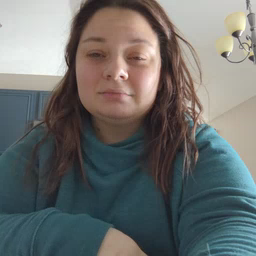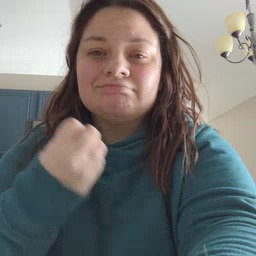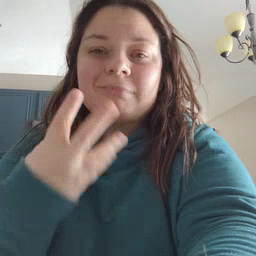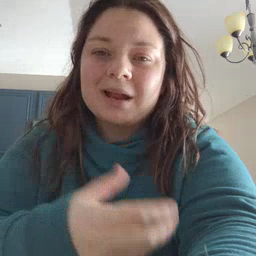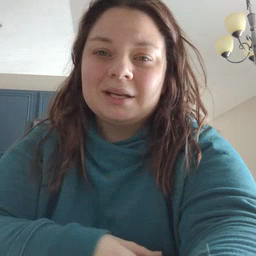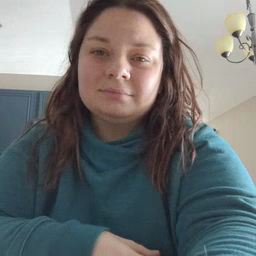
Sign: many